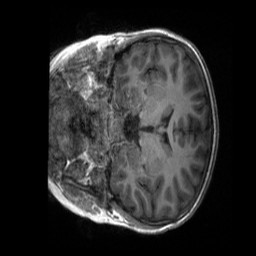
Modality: T1w
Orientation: coronal
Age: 10
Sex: male
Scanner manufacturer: siemens
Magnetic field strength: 3 T
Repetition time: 2.3 s
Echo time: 0.00232 s